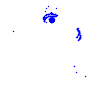
Particle: pion